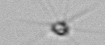
Label: Calciopappus